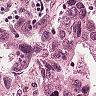
Metastatic tissue present: yes